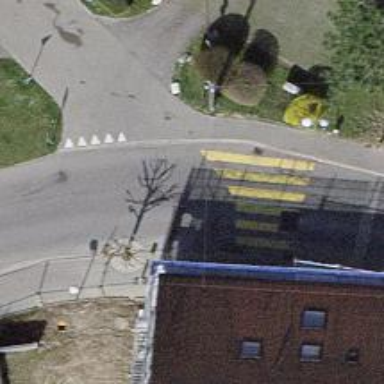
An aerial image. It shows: Road with "give way" sign.